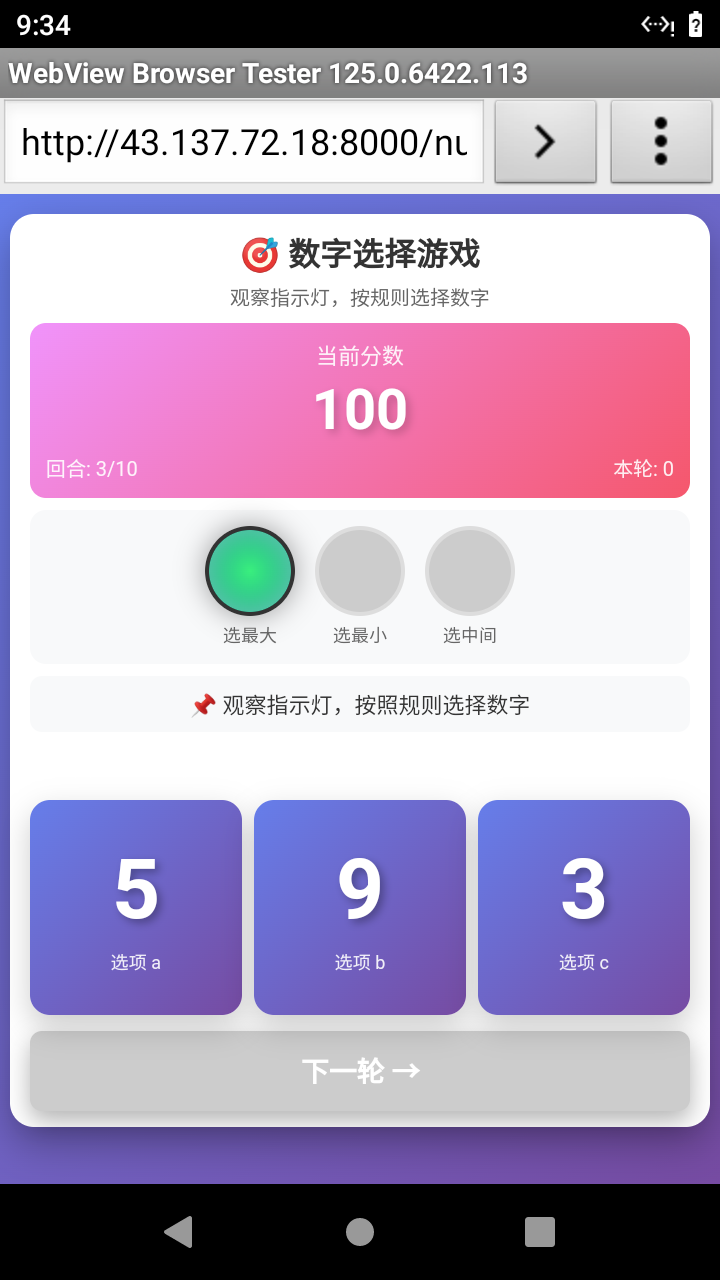

Select the correct number based on the traffic light color.
Answer: 1